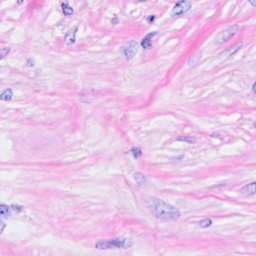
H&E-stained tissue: Breast